The plot shows how the frequency content of a bearing vibration signal evolves over time (STFT spectrogram). What is the most likely bearing condition (normal, inner_race, outer_race, ball)?
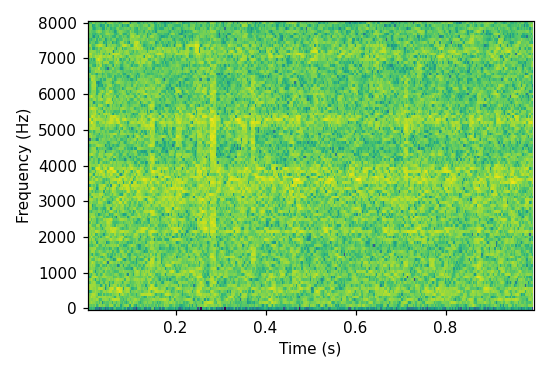
Answer: inner_race